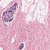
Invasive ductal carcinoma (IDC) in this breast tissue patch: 0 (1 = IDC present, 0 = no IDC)